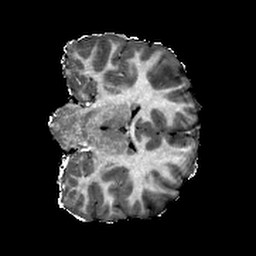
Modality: T1w
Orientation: coronal
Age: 5
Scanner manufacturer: siemens
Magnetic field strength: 3 T
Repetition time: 2.4 s
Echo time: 0.00224 s